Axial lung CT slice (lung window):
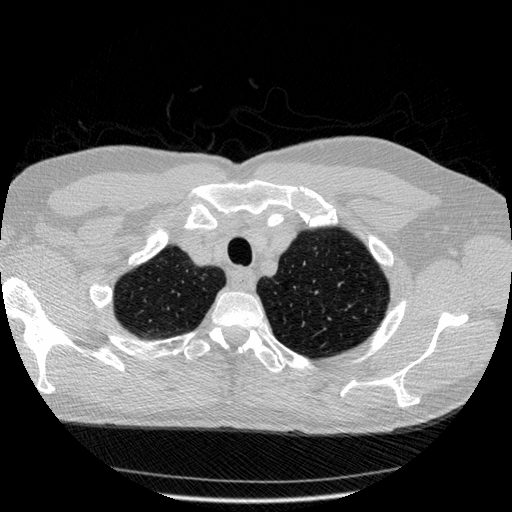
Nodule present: no